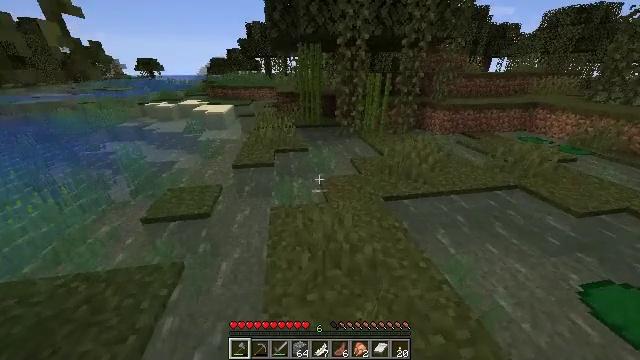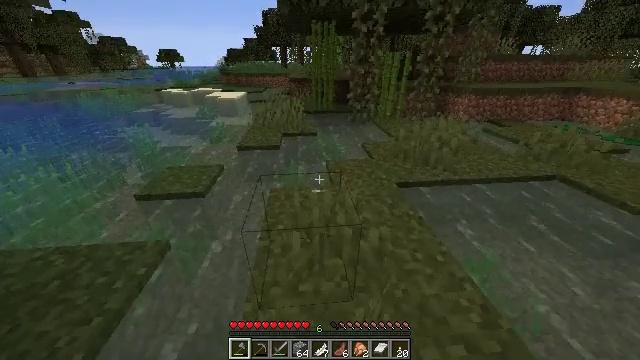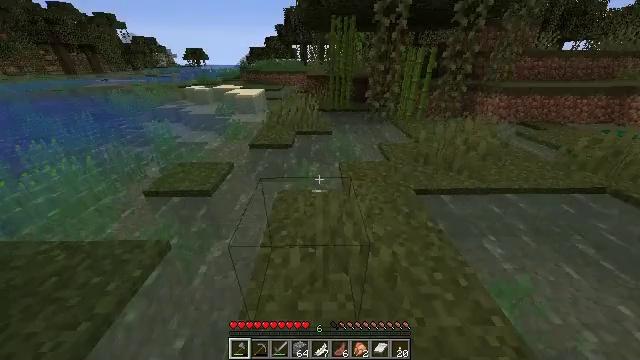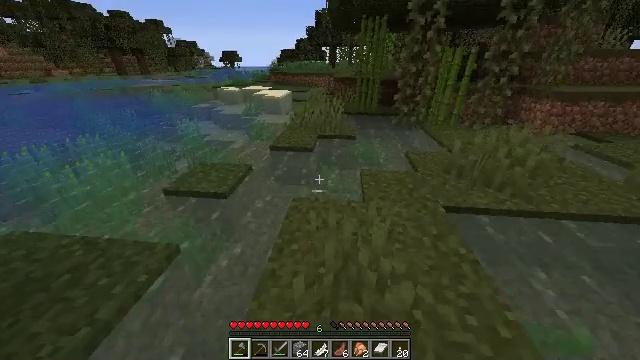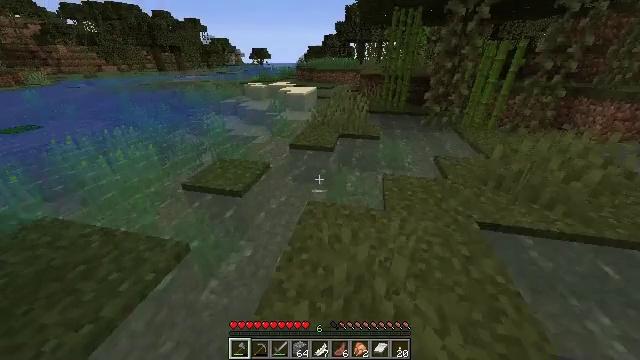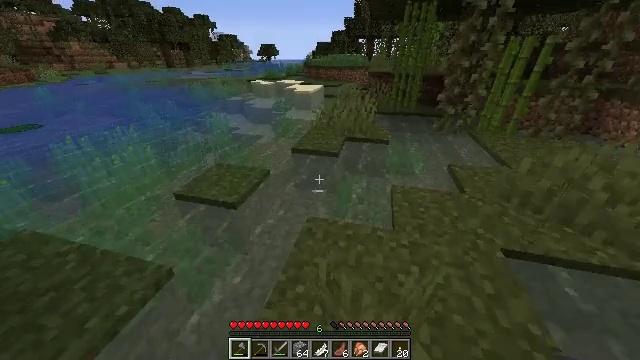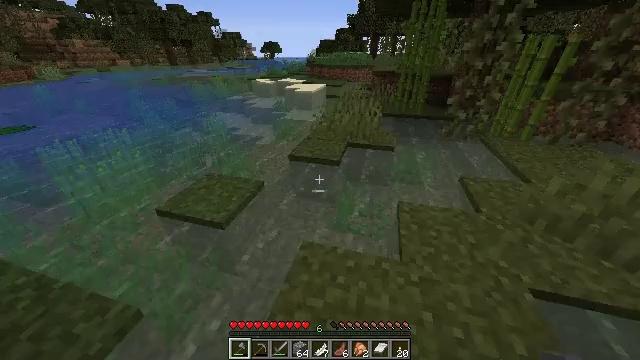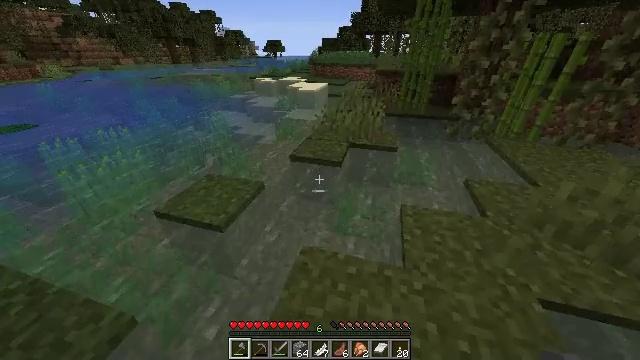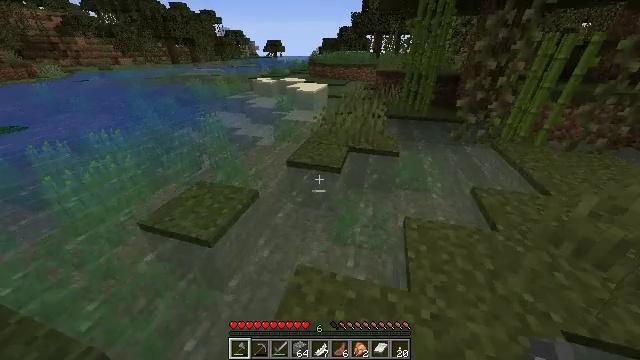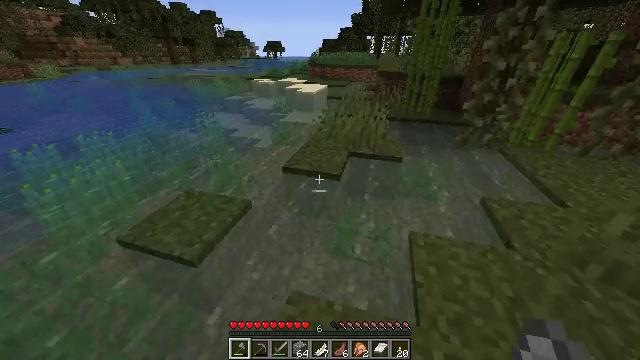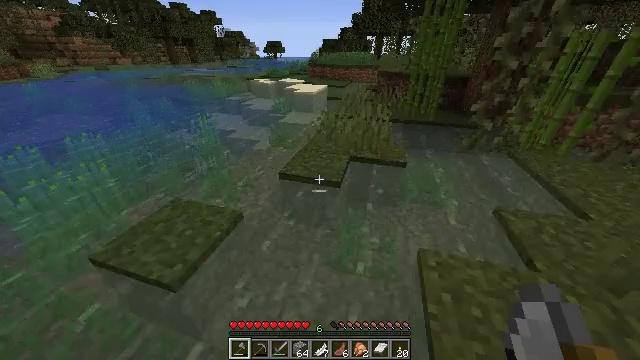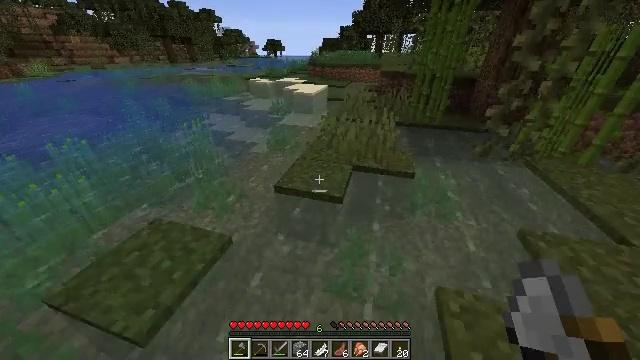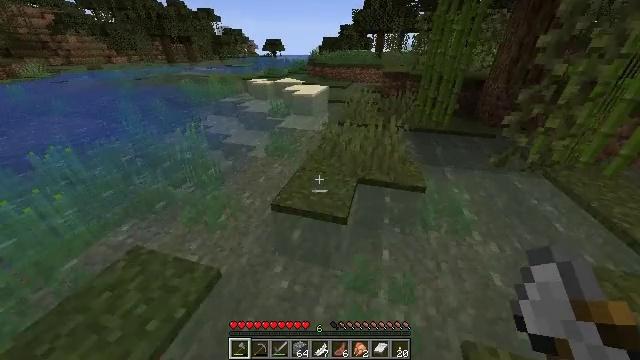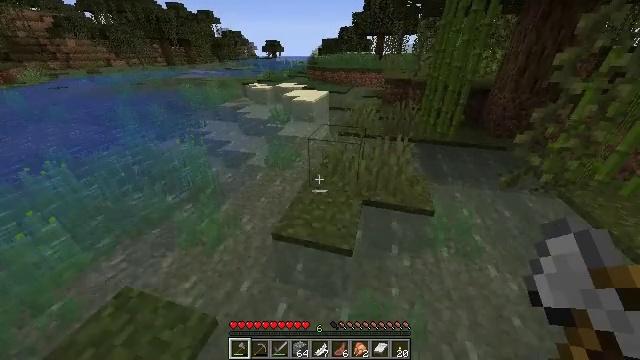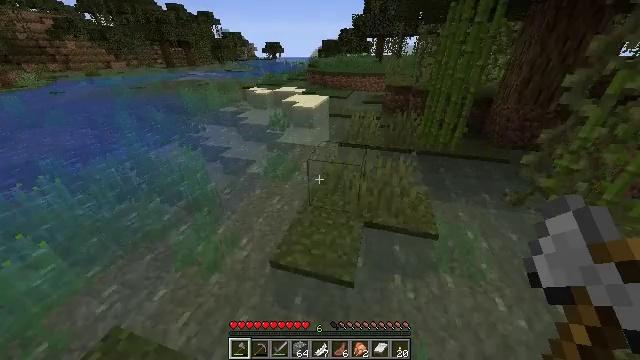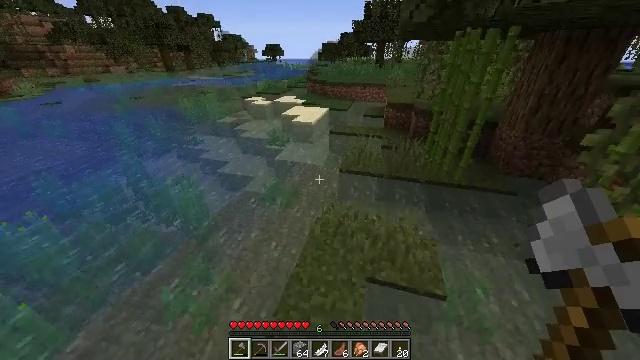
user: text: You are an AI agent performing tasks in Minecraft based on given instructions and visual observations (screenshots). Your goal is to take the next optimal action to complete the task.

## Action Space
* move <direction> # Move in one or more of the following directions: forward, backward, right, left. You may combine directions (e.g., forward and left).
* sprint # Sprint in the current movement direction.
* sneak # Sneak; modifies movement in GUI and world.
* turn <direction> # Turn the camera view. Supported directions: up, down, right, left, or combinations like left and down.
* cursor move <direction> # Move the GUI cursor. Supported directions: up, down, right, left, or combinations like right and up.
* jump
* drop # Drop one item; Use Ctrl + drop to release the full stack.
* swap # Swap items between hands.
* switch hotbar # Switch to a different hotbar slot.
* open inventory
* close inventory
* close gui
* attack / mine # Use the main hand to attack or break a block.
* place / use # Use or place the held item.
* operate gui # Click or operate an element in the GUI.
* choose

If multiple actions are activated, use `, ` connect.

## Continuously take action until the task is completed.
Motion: motion action
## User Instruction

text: Mine the sugar cane near rivers.
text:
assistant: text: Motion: move forward and move right, turn left and down
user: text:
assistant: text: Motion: move forward, turn left
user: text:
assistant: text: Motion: move forward, turn left
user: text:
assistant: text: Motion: move forward, turn left
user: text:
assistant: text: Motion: move forward, turn left
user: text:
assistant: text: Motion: move forward
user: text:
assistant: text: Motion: move forward
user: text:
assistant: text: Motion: move forward
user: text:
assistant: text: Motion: move forward
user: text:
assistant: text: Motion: move forward
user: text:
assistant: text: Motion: move forward
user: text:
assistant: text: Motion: move forward
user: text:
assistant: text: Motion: move forward, jump
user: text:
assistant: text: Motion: move forward, jump
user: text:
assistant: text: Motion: move forward, jump
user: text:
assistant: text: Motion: move forward
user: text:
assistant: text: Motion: move forward
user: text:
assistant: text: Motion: move forward
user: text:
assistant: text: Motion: move forward
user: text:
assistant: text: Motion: move forward
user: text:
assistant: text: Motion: move forward
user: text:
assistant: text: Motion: move forward, turn right
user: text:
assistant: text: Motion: move forward, turn right and up
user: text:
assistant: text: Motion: move forward, turn right
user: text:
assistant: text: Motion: move forward
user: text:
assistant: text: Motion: move forward
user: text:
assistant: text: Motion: move forward
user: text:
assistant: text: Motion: move forward
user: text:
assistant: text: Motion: move forward
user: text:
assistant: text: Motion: move forward, jump